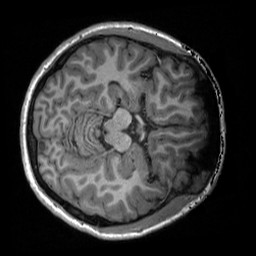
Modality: T1w
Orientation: axial
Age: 23
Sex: female
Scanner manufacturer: siemens
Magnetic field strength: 3 T
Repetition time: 2.3 s
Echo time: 0.00298 s